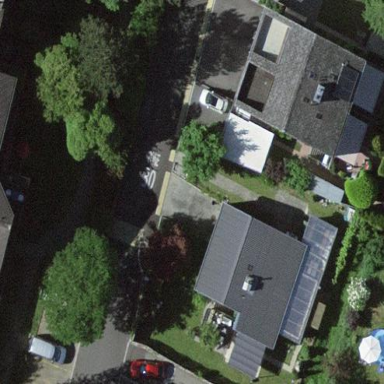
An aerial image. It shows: Flat-roofed house.